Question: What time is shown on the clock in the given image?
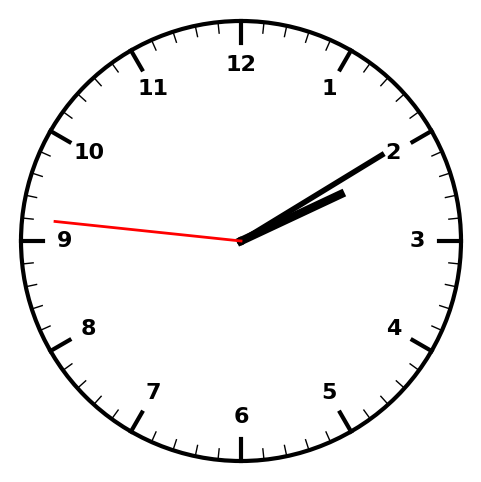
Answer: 02:09:46